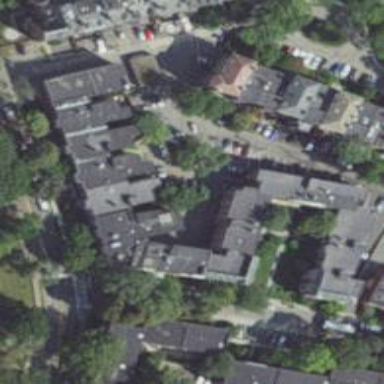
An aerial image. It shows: Charming neighbourhood.